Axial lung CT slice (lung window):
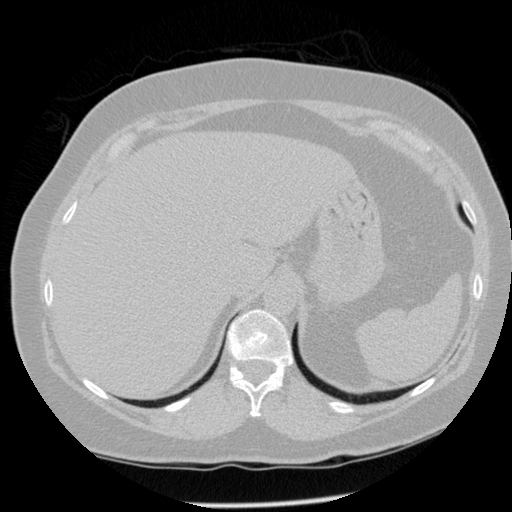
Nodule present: no